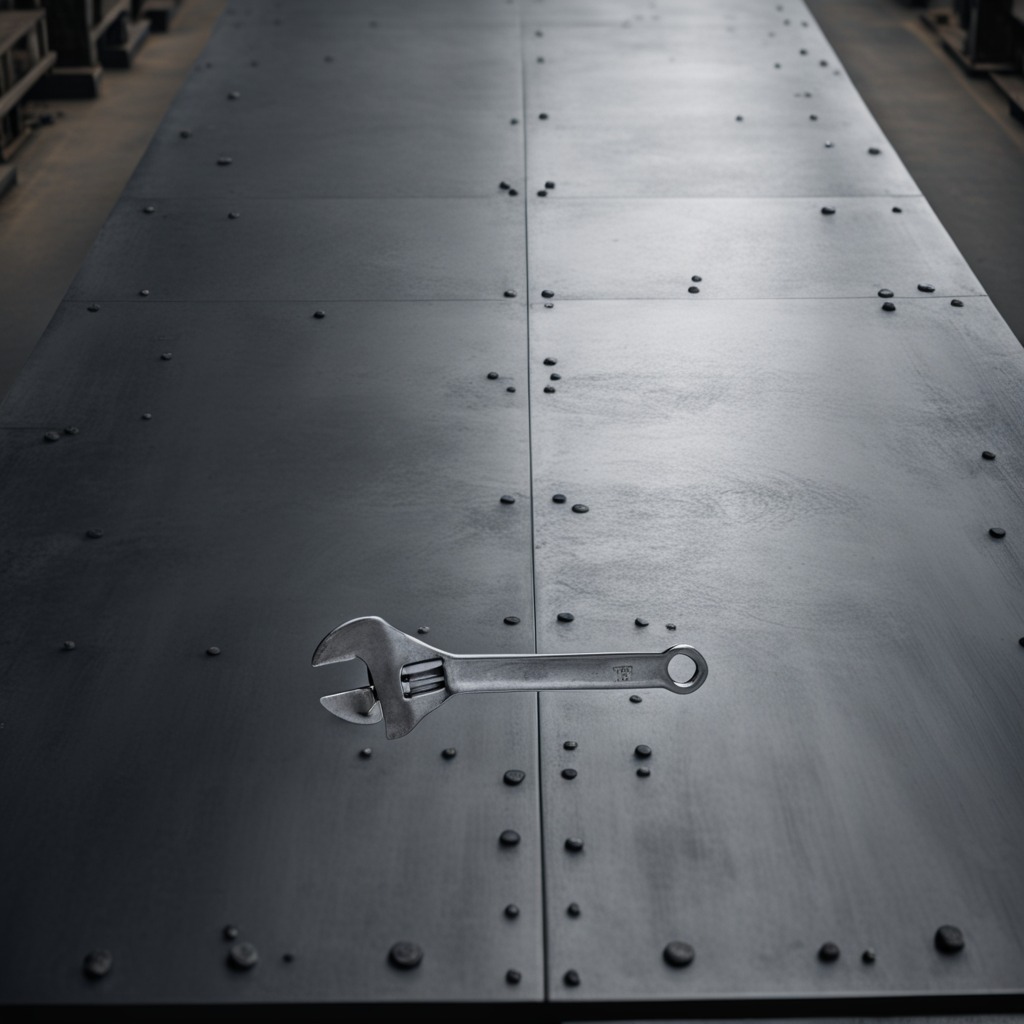
A wrench lies on the cold steel table in a mining workshop.